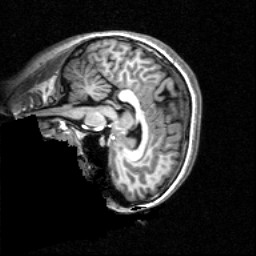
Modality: T1w
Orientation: sagittal
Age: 20
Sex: female
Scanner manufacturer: siemens
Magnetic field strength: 2.894 T
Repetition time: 2.3 s
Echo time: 0.0021 s